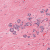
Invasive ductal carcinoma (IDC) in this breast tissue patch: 0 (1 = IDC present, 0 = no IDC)